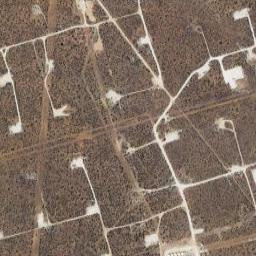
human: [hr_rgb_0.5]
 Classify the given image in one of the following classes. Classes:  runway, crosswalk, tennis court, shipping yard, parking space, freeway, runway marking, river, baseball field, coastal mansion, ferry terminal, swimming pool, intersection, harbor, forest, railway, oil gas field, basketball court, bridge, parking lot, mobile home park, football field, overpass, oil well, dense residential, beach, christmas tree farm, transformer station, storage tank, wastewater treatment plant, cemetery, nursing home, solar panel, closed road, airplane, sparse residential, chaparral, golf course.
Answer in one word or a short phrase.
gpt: oil gas field